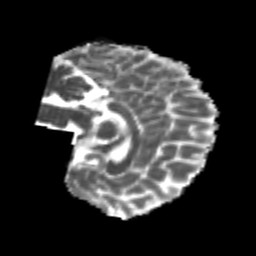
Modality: MD
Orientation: sagittal
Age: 20
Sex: female
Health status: healthy
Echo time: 0.074 s